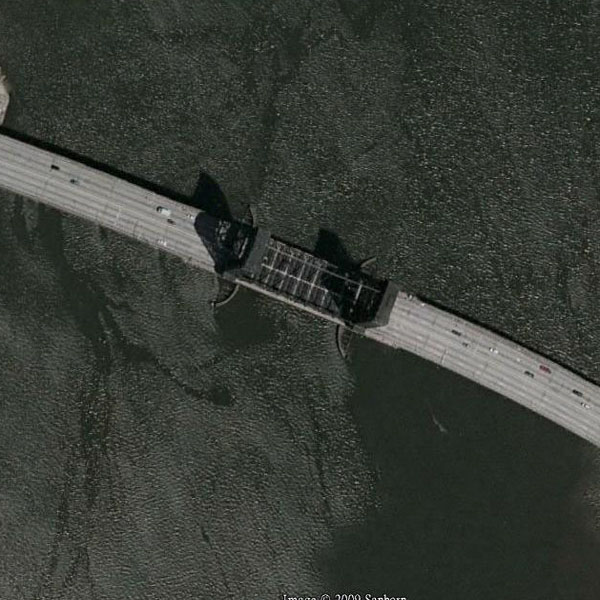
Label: Bridge